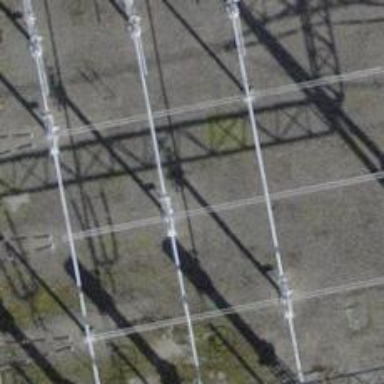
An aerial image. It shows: Three cables of power line.